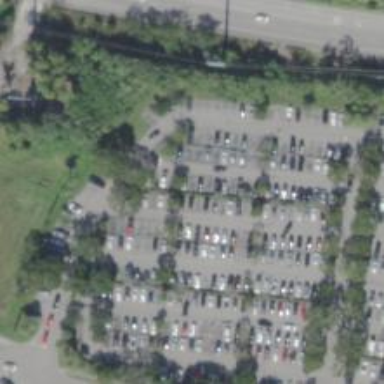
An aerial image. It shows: Trolley bay.